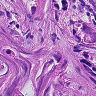
Metastatic tissue present: yes